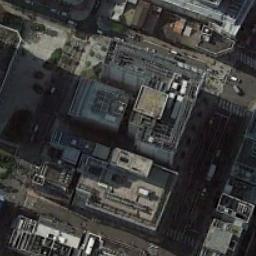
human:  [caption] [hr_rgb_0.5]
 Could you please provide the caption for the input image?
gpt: The commercial area is near the road with many cars .

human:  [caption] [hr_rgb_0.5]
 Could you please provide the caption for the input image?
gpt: A commercial area with some buildings is surrounded by some roads .

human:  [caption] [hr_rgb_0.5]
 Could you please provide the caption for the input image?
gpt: There is a row of trees at the top .

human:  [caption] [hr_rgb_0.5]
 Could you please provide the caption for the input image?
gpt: In a business district there are many tall buildings of different shapes and several roads with many cars .

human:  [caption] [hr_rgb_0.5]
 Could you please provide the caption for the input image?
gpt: There are some buildings on a commercial area .